Interaction volume radius: 5 \u00c5
Interaction volume height: 15 \u00c5
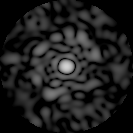
Disorder parameter: 0.8623